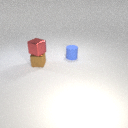
small brown metal cube below small red metal cube